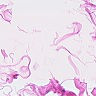
Metastatic tissue present: no